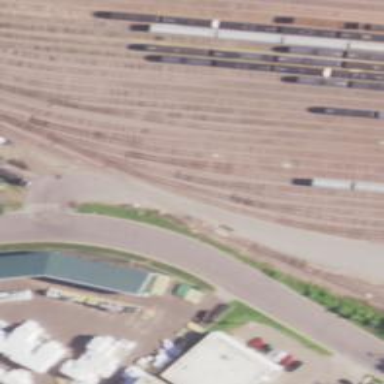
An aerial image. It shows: Railway yard used for servicing trains.